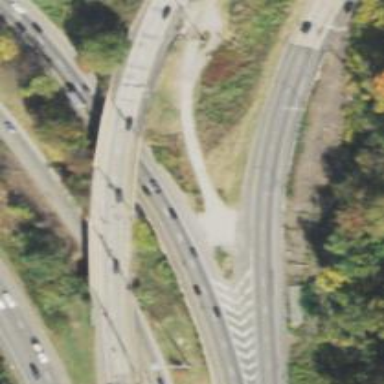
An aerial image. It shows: Asphalt motorway.